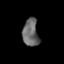
Tissue: skin
Cell type: Epithelial cells
Senescence score: 0.2327
Nuclear area (px): 430
Mean DAPI intensity: 104.621